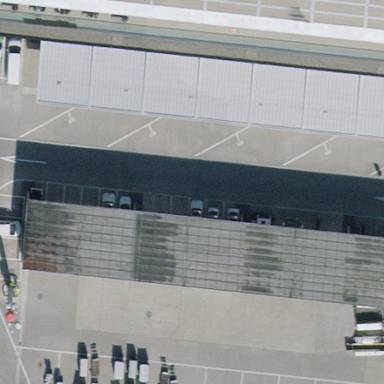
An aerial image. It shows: View of roof of building.